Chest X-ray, PA view. Patient: 62 years old, sex M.
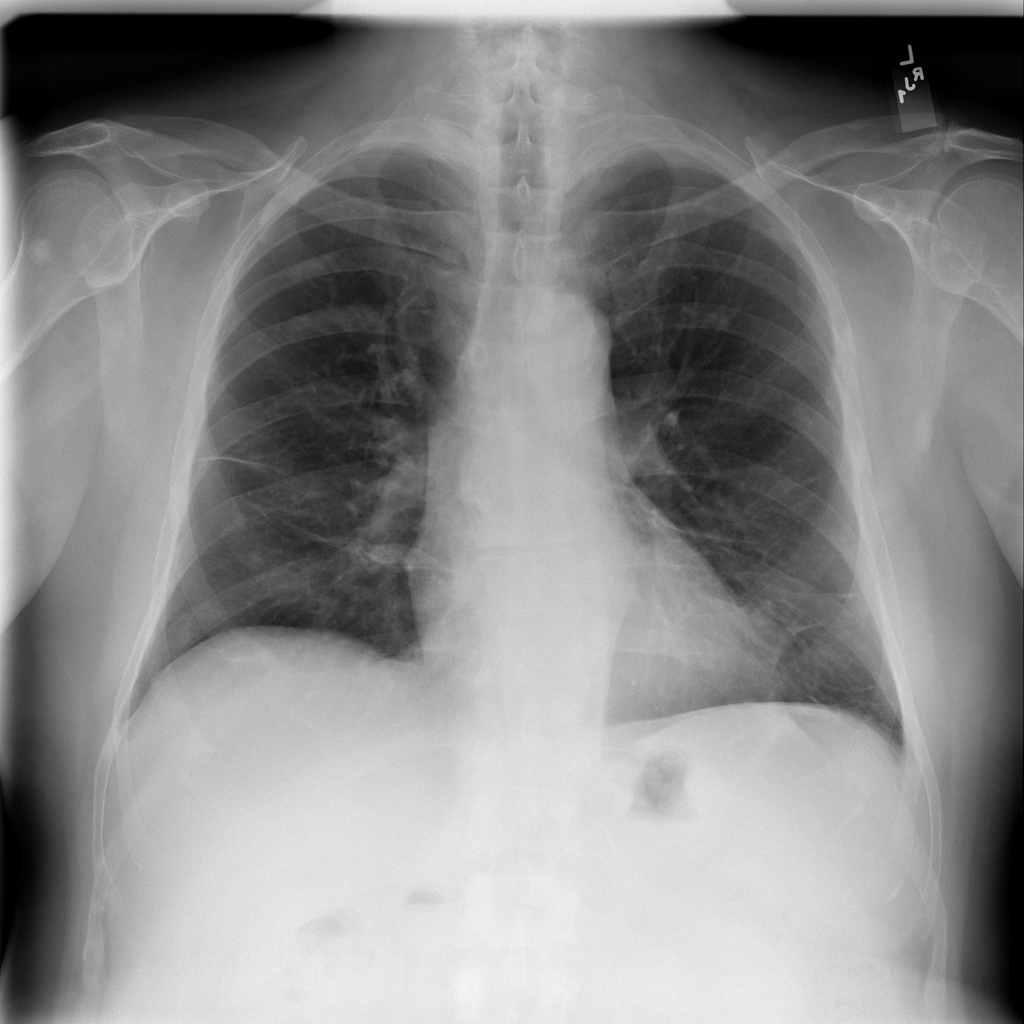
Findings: Atelectasis, Effusion